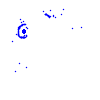
Particle: electron